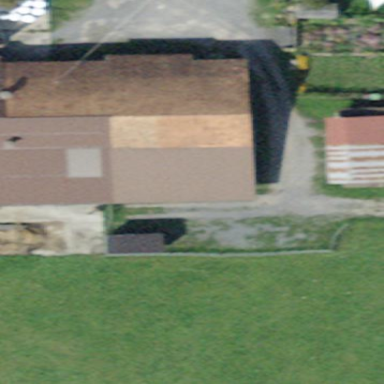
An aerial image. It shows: Rural barn.